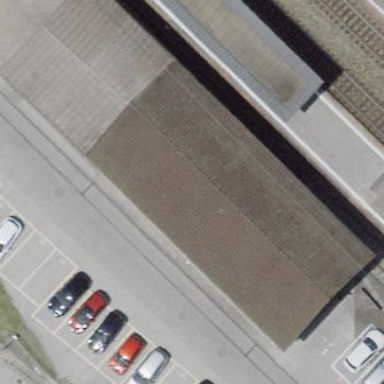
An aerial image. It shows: Transportation building.